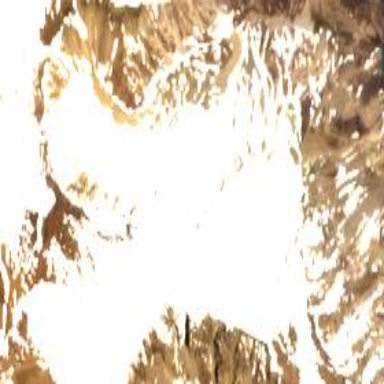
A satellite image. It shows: Majestic glacier in the distance.